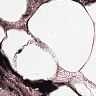
Metastatic tissue present: no